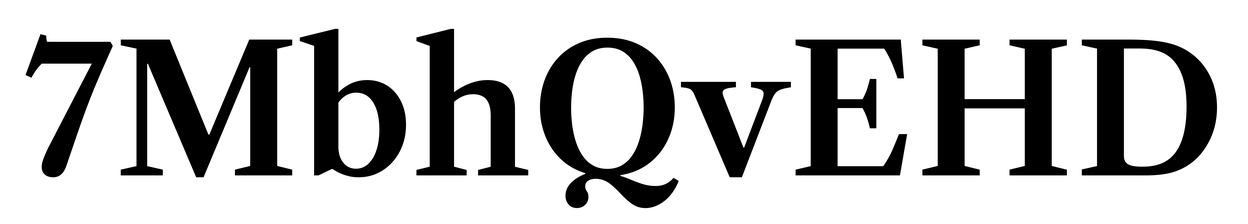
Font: LibreCaslonText_SemiBold